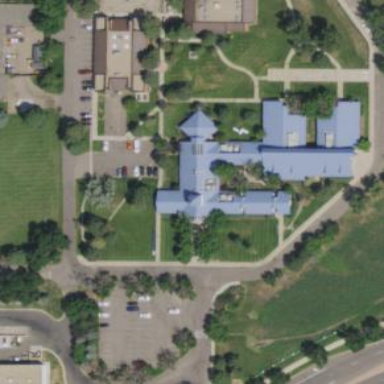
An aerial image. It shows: Hospital building.